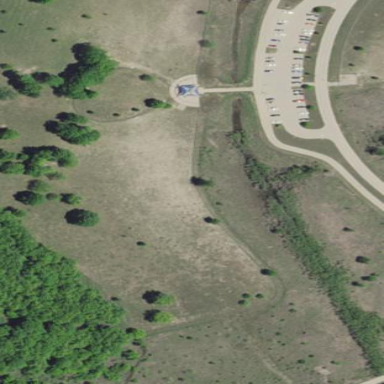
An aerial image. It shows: Dog park enclosed by fence.